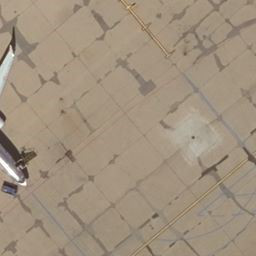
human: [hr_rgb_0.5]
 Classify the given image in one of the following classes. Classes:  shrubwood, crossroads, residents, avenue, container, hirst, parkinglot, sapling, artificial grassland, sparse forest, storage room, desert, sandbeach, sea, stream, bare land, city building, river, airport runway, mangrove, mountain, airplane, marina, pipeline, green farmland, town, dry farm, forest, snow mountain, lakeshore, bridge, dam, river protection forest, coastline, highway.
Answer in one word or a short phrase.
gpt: airport runway